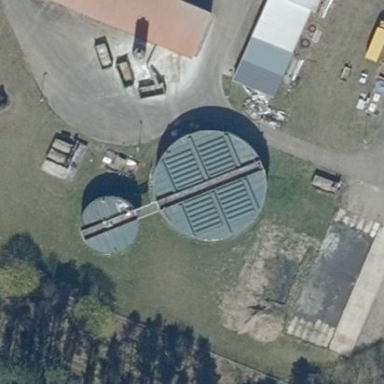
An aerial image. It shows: Silo.